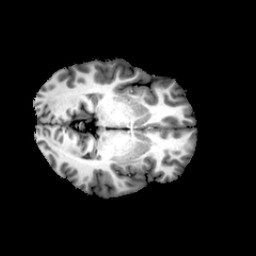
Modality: T1w
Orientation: axial
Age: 22
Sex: female
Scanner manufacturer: philips
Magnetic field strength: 3 T
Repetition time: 0.0082 s
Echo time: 0.0037 s